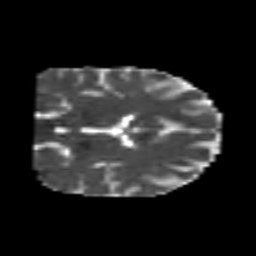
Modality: MD
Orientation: coronal
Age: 25
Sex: male
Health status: healthy